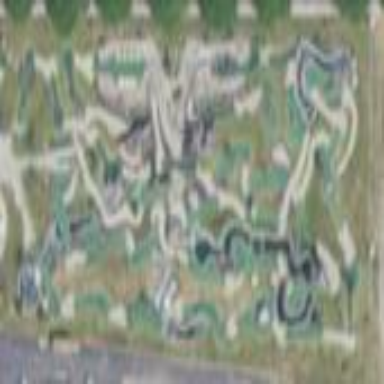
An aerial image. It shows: Miniature golf course.